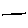
Label: line